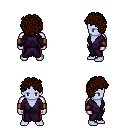
a pixel art fantasy rpg character, male body template, dark elf, purple skin, purple robe, red pants, brown curly afro hairstyle, leather bracers, four views (front, back, left, right), 2x2 character sprite sheet, small pixel art, hard edges, no anti-aliasing